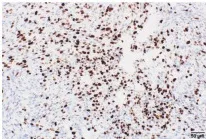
Histopathological findings of cardiac monophasic synovial sarcoma. SMARCB1/INI1; , x200.
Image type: pathology (immunostaining)